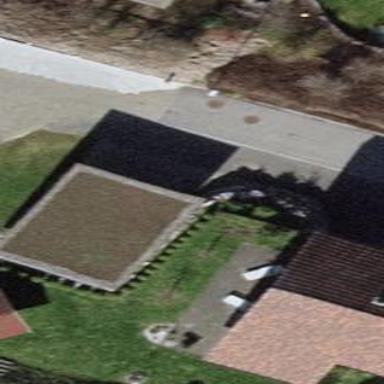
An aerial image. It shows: Garage.